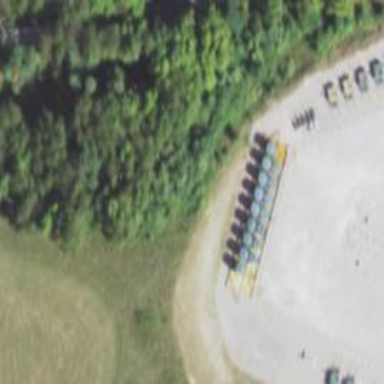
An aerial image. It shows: Storage tank that is man-made.